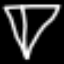
Label: diamond